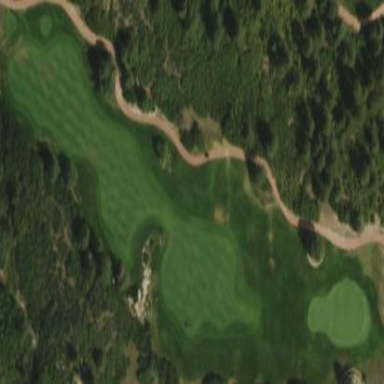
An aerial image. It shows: Area with grass used as rough in golf course.